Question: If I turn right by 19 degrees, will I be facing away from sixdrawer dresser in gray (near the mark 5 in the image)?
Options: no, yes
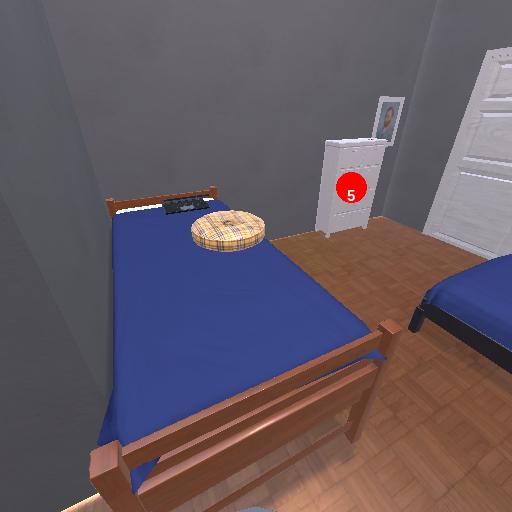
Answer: no